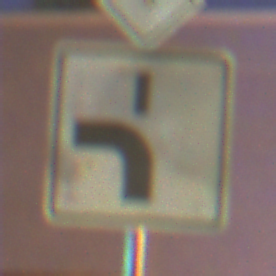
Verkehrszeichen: VerlaufVorfahrtsstrasse5
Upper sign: Vorfahrtsstrasse
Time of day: Night
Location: Outdoor (Urban)
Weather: PartlyCloudy
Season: NotSpecified
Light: Artificial